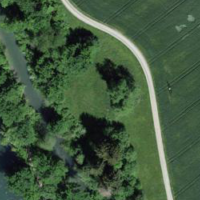
EUNIS habitat code: 23
Species observed at this site:
Prunus padus